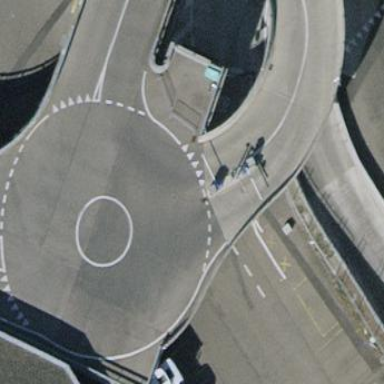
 forming roundabout at service junction."